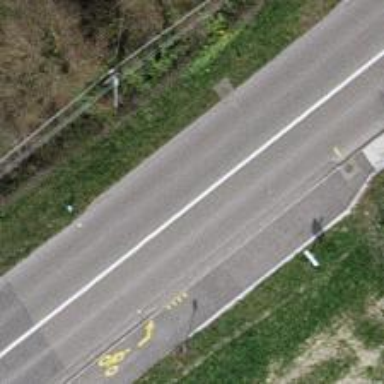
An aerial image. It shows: Asphalt cycleway also suitable for pedestrians.